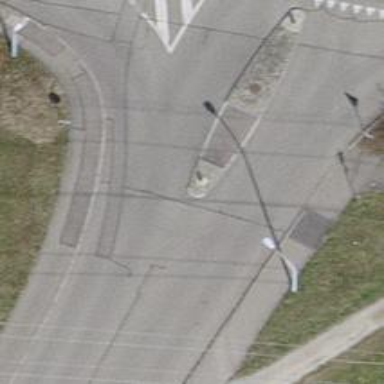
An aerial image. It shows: Unmarked crossing with pedestrian island.